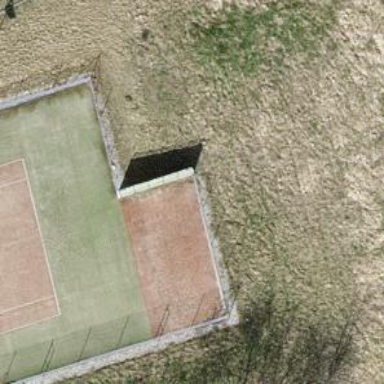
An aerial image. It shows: Tennis court on the leisure land pitch.